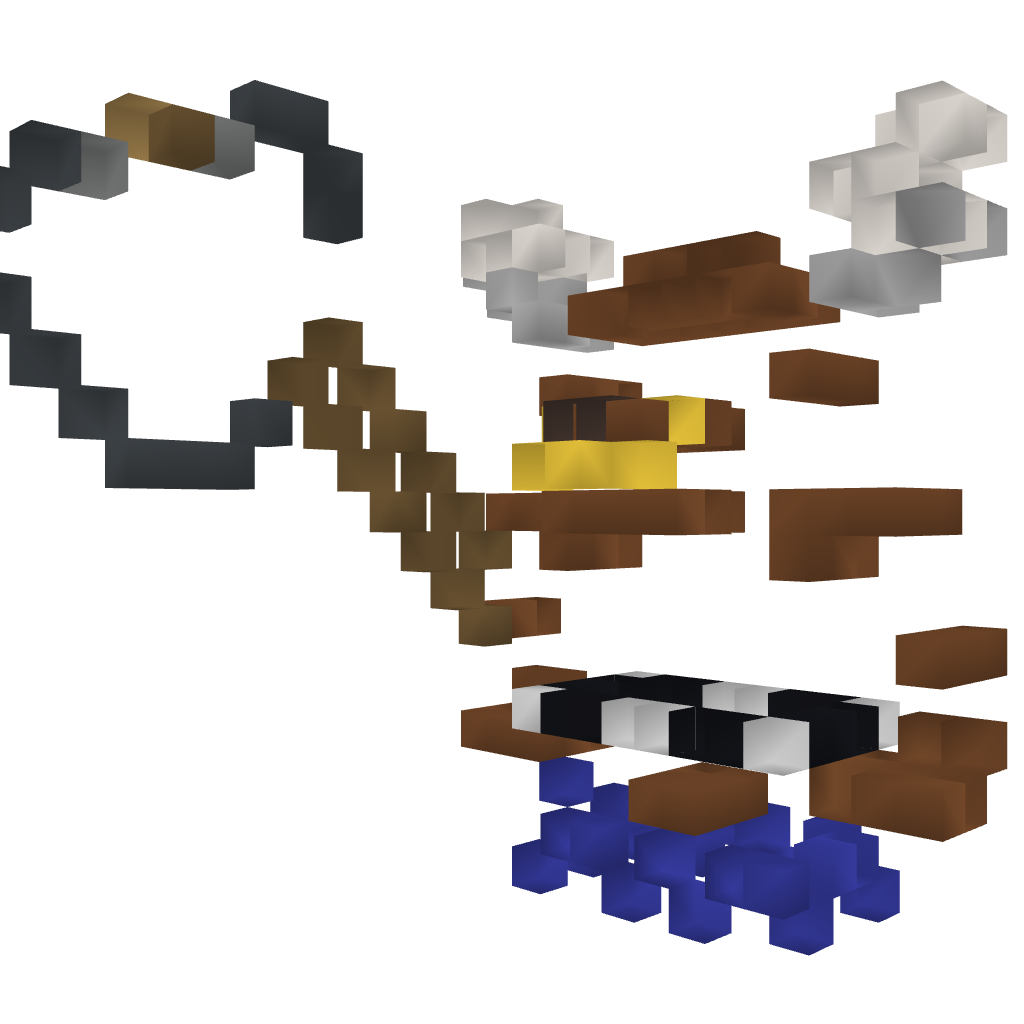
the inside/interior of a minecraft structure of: Minotaurus